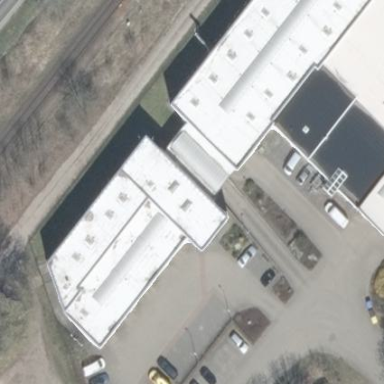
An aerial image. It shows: Industrial building.